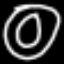
Label: donut